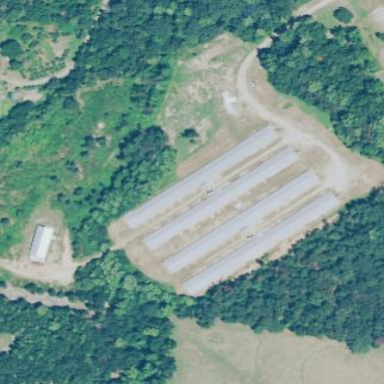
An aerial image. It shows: Poultry house.